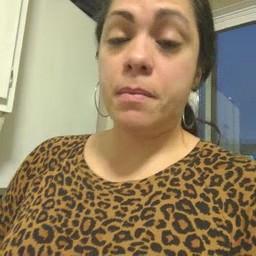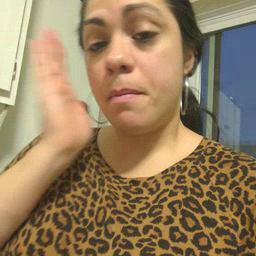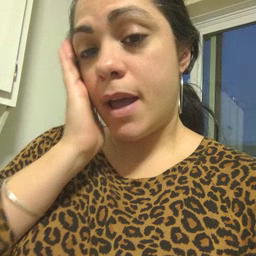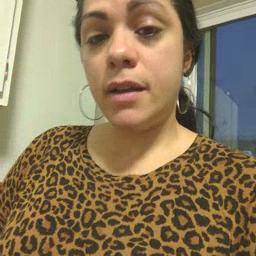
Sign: bed